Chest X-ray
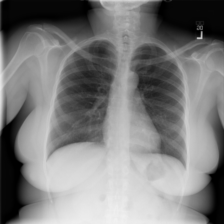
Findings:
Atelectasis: negative
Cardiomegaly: negative
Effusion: negative
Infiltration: negative
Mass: negative
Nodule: negative
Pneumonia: negative
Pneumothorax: negative
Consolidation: negative
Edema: negative
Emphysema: negative
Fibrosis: negative
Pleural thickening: negative
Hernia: negative